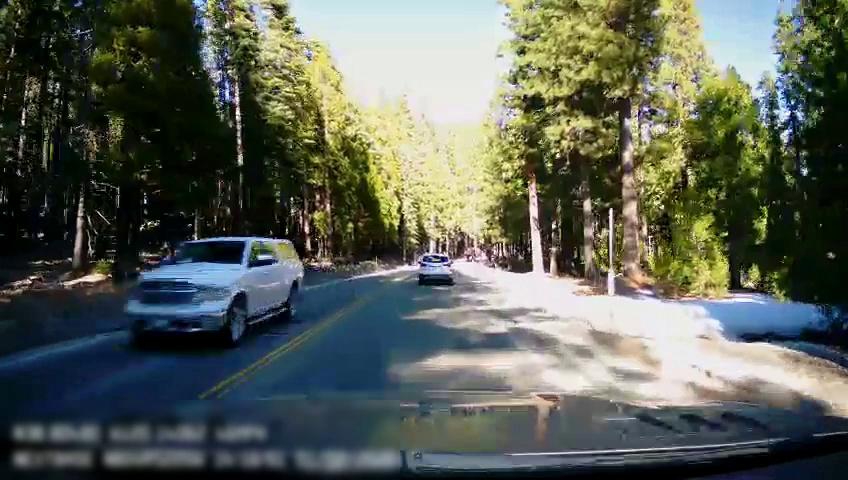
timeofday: Day
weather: Sunny
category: Drivable Space
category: Vehicles | SUV
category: Vehicles | SUV
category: Lanes | Opposite Lane
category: Lanes | Opposite Lane
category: Lanes | Current Lane